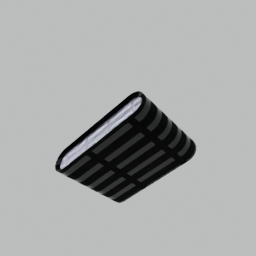
Label: lighting